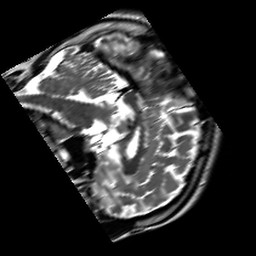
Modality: T2w
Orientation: sagittal
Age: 29
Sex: male
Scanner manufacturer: siemens
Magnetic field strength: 3 T
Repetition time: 7 s
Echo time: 0.09 s